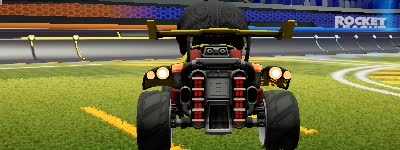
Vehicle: octane